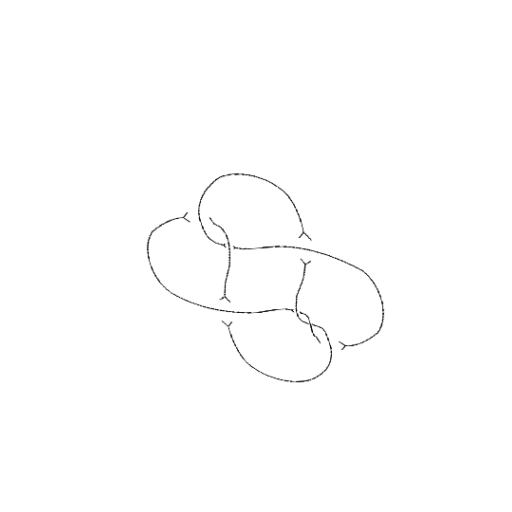
Crossing number: 7